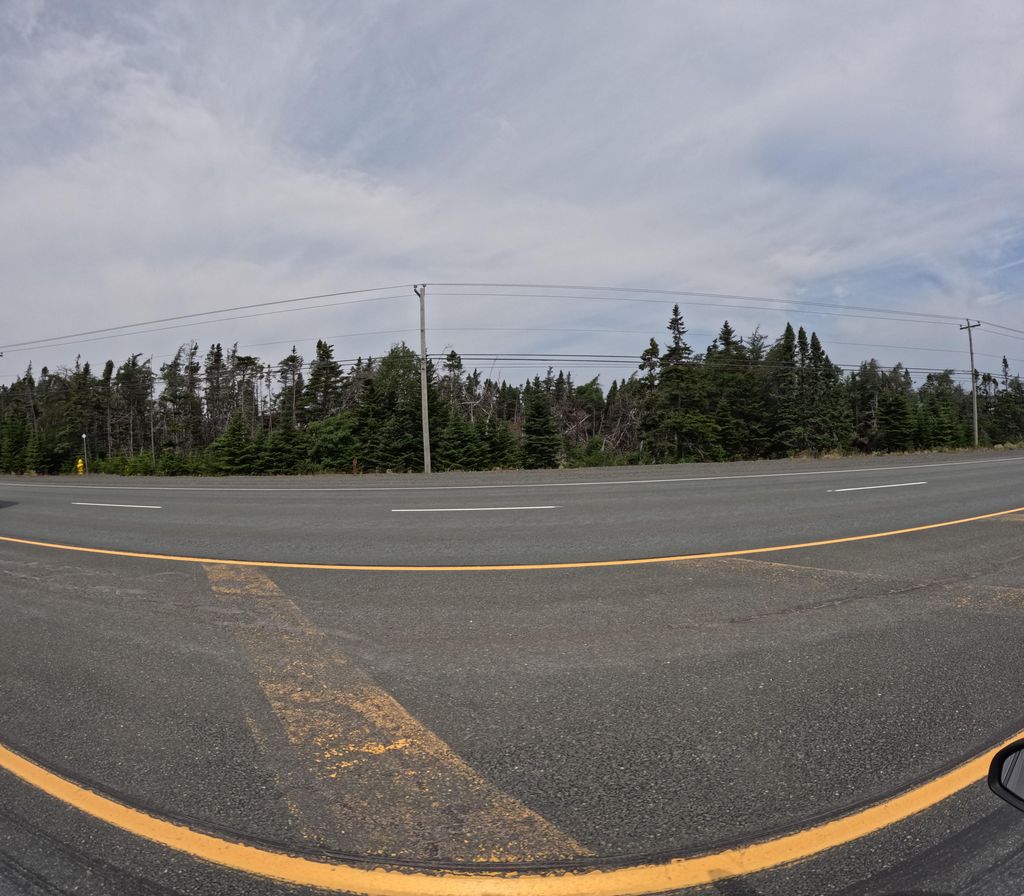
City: st_johns